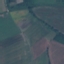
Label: Pasture